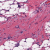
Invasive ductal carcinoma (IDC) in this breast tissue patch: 1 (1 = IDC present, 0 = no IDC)